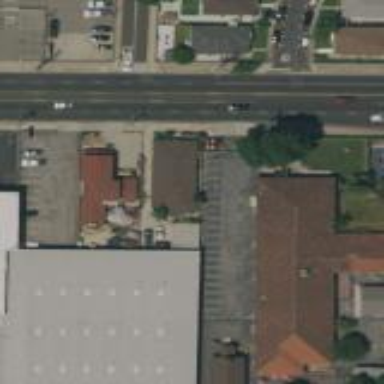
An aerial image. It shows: Warehouse building.